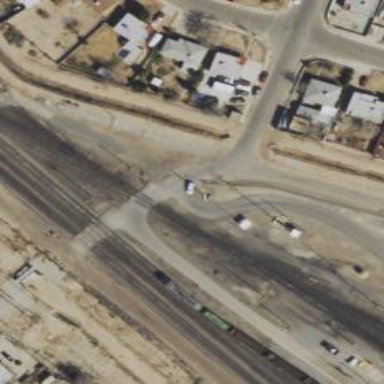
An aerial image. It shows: Level crossing along the railway.